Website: crate-barrel
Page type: receipt
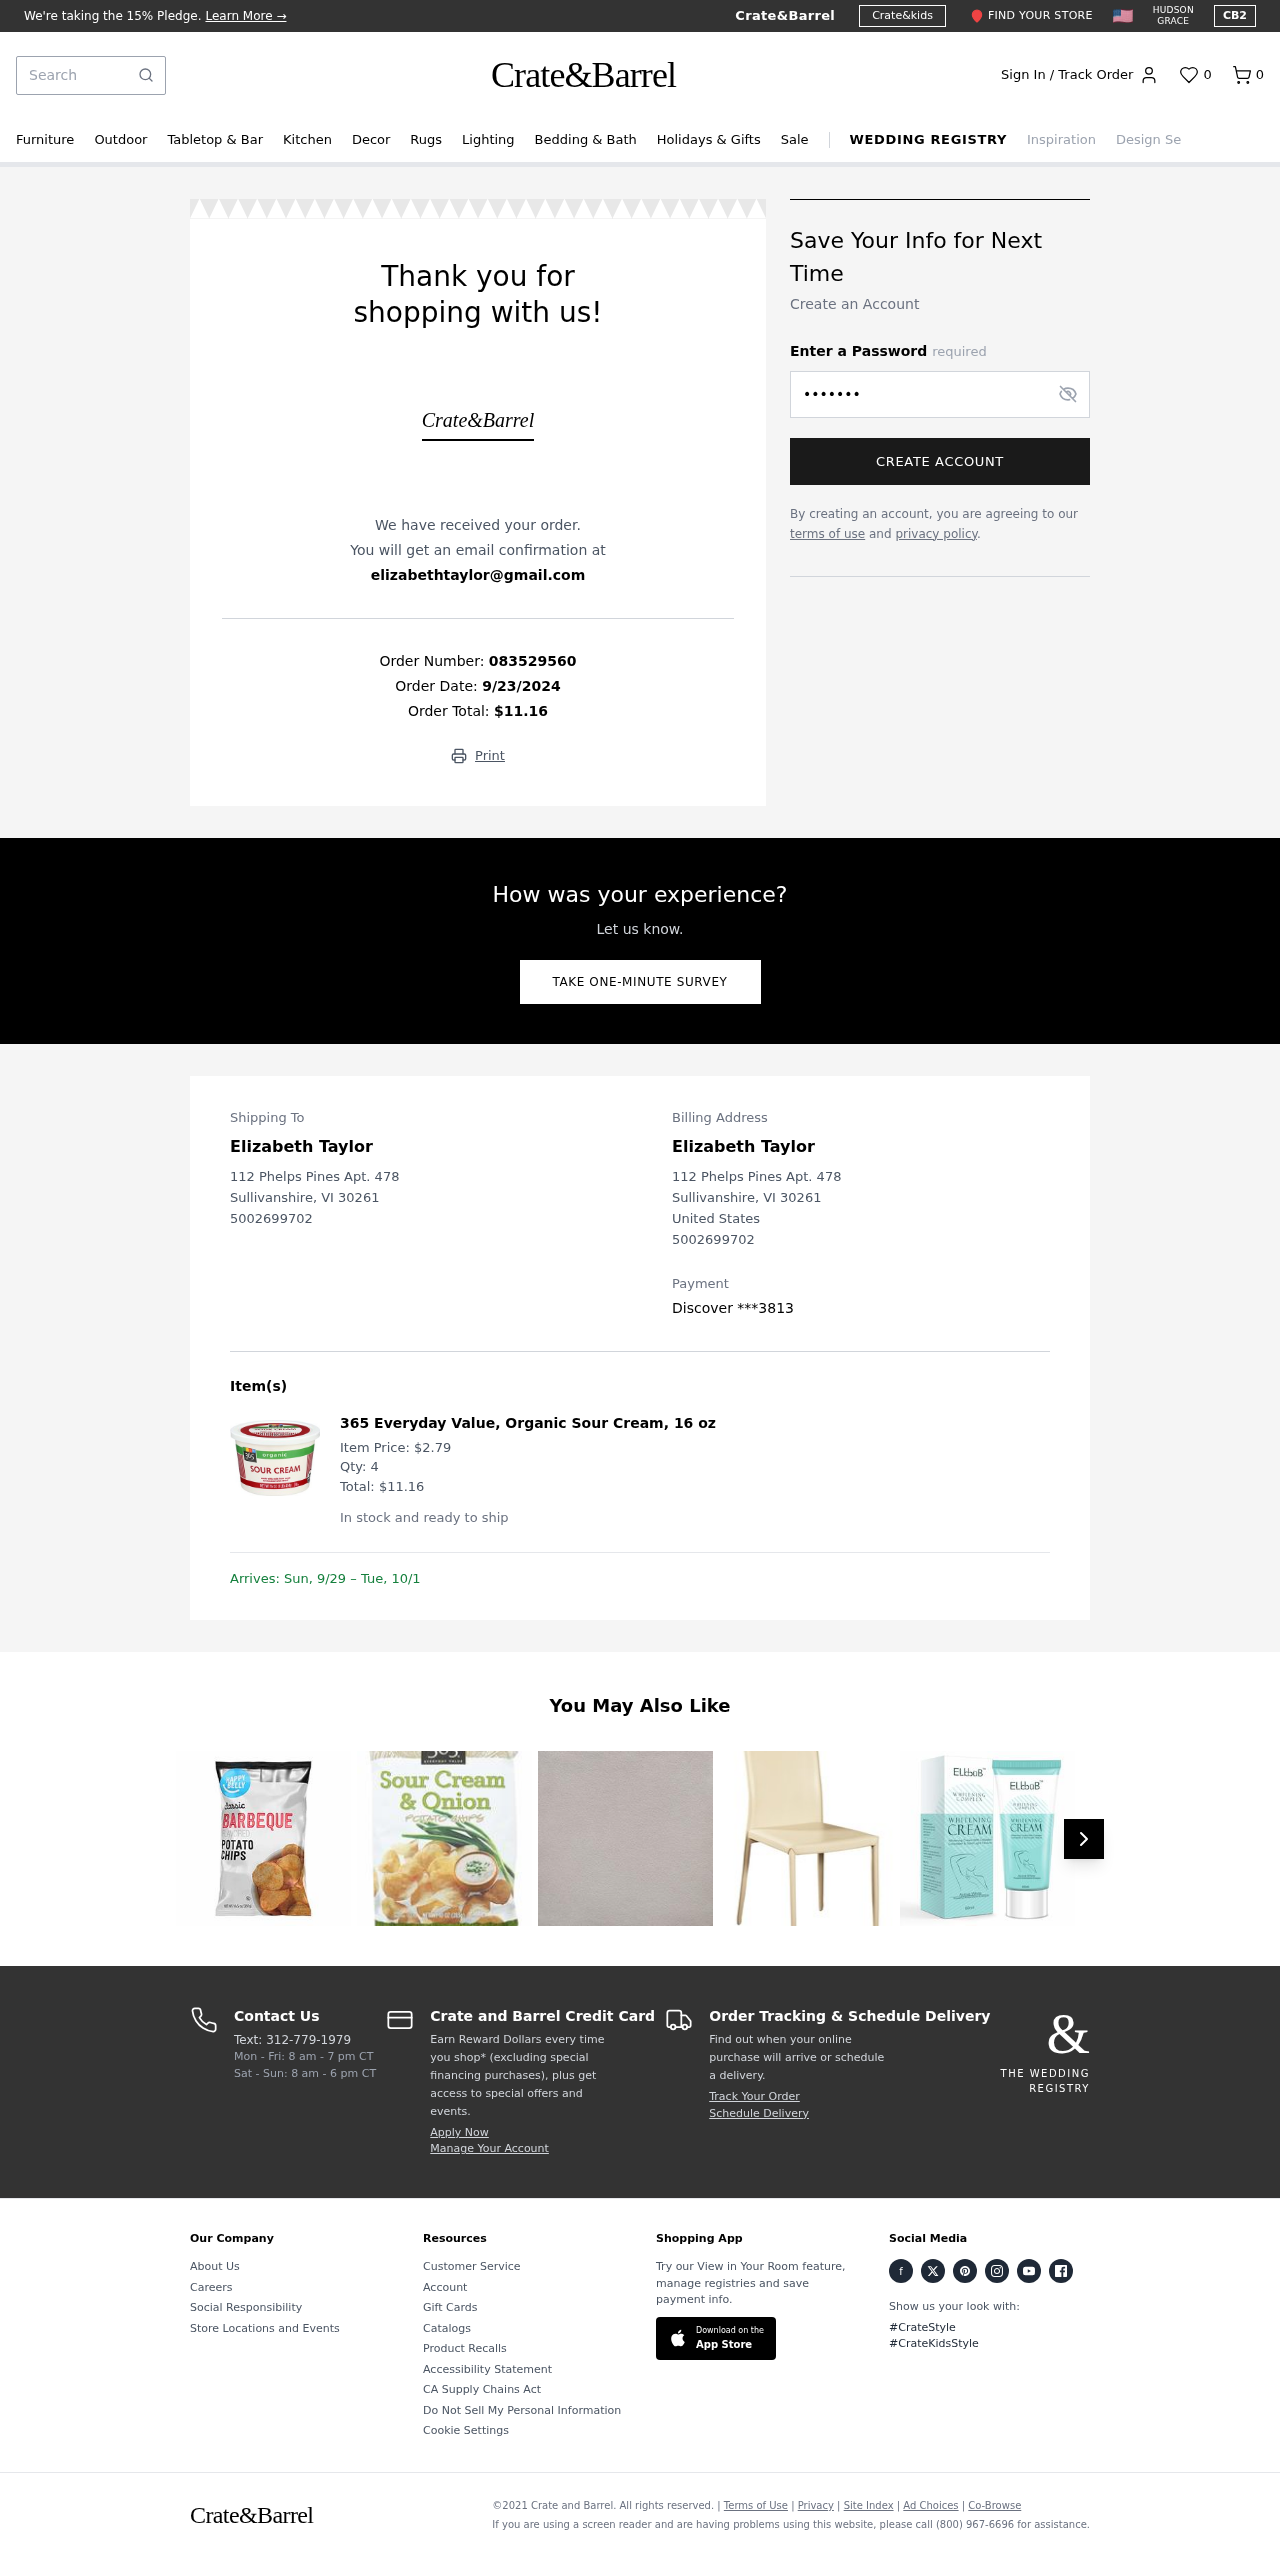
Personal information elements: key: PII_CARD_LAST4
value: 3813
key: PII_CARD_TYPE
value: Discover
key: PII_CITY
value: Sullivanshire
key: PII_COUNTRY
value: United States
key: PII_EMAIL
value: elizabethtaylor@gmail.com
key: PII_FULLNAME
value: Elizabeth Taylor
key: PII_PHONE
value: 5002699702
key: PII_POSTCODE
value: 30261
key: PII_STATE_ABBR
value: VI
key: PII_STREET
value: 112 Phelps Pines Apt. 478
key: PII_FULLNAME2
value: Elizabeth Taylor
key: PII_STREET2
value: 112 Phelps Pines Apt. 478
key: PII_CITY2
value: Sullivanshire
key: PII_STATE_ABBR2
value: VI
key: PII_POSTCODE2
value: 30261
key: PII_PHONE2
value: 5002699702
Product elements: key: PRODUCT1_NAME
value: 365 Everyday Value, Organic Sour Cream, 16 oz
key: PRODUCT1_PRICE
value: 2.79
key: PRODUCT1_QUANTITY
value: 4
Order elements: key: ORDER_NUM_ITEMS
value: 0
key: ORDER_ID
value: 083529560
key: ORDER_DATE
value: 9/23/2024
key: ORDER_TOTAL
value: $11.16
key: ORDER_ITEM_TOTAL
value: $11.16
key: ORDER_DELIVERY_DATE
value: Sun, 9/29 – Tue, 10/1
Search elements: key: HEADER_SEARCH
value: Search
Other elements: key: FAVORITES_COUNT
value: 0